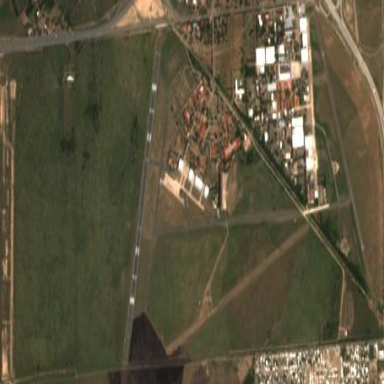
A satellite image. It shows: Military airfield located within larger aerodrome area.